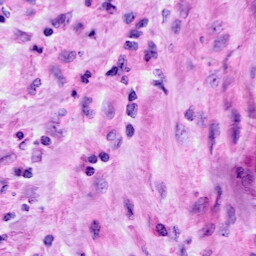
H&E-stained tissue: Cervix